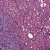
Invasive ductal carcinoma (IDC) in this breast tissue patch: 0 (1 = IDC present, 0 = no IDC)